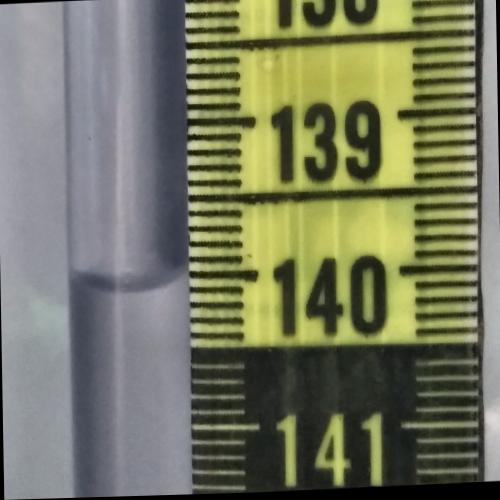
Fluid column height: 140.1 cm